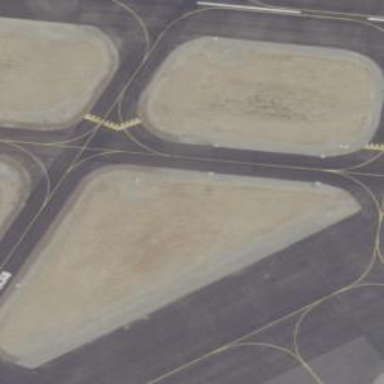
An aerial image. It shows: Image of taxiway at airport.